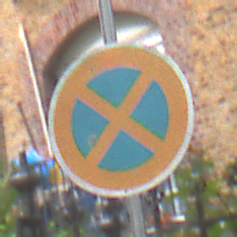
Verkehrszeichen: AbsolutesHalteverbot
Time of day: MorningAfternoon
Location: Outdoor (Urban)
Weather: Overcast
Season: NotSpecified
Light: Natural